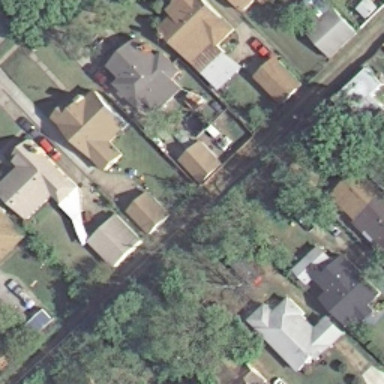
It is a medium residential area with a narrow road goes through this area .